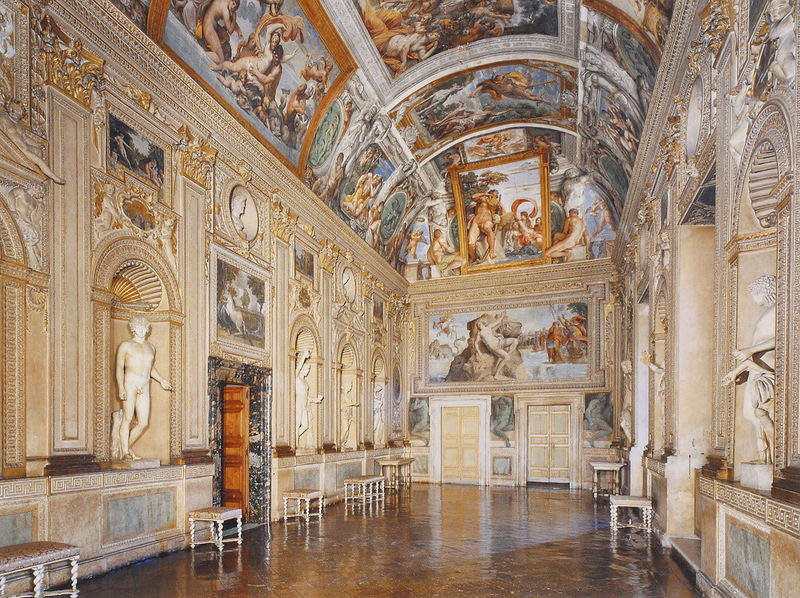
Titel: Deckenfresken der Galleria Farnese
Künstler: Annibale Carracci
Standort: Rom, Palazzo Farnese (EU - I - Latium)
Schlagwörter: himmel, weiß, braun, tür, schloss, malerei, barock, gold, decke, engel, putte, skulptur, bilder, parkett, bank, saal, figuren, wandmalerei, halle, religion, palast, mythologie, bänke, rom, plastiken, götter, deckengemälde, fresko, putten, fresco, michelangelo, deckenmalerei, da vinci, barrock, doppeltür, decken, bemalte decke, bemalte deckr, della